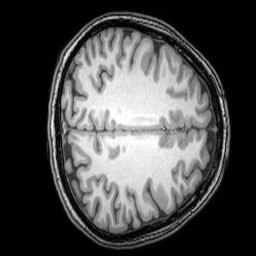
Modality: T1w
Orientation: axial
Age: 25
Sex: female
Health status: healthy
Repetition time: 0.081 s
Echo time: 0.037 s